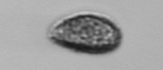
Label: Pseudochattonella_farcimen